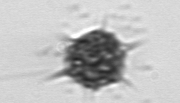
Label: Dictyocha